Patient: sex M, age 70
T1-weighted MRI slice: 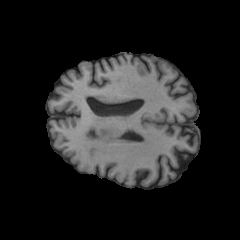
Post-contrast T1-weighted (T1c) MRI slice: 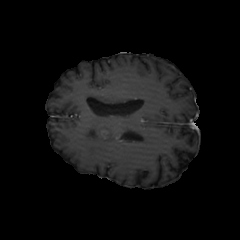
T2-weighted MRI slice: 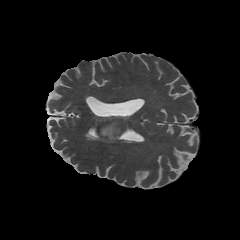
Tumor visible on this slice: yes
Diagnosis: Glioblastoma, IDH-wildtype
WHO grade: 4